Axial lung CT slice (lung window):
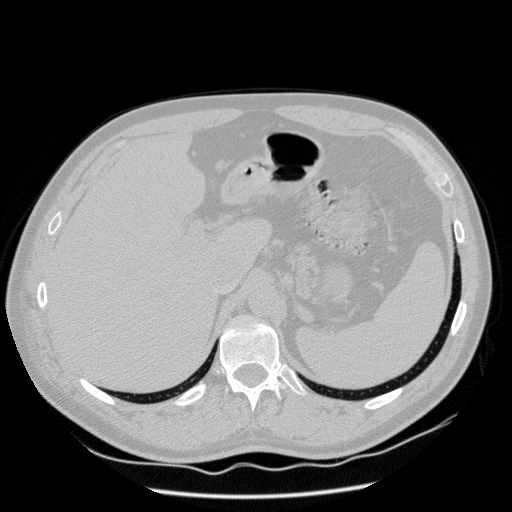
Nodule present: no